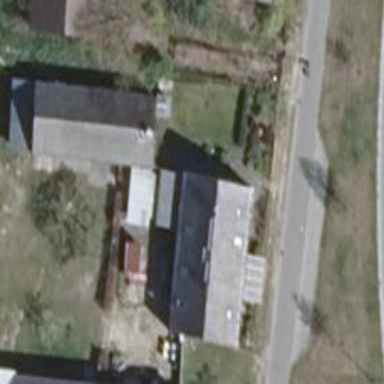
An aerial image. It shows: Grey house with flat roof.